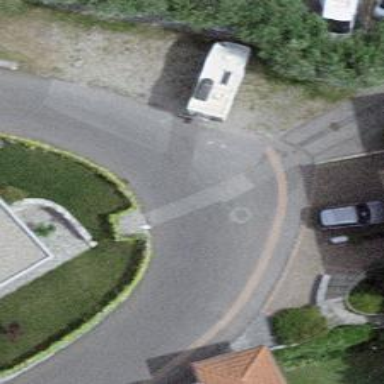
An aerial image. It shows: Road with steps.